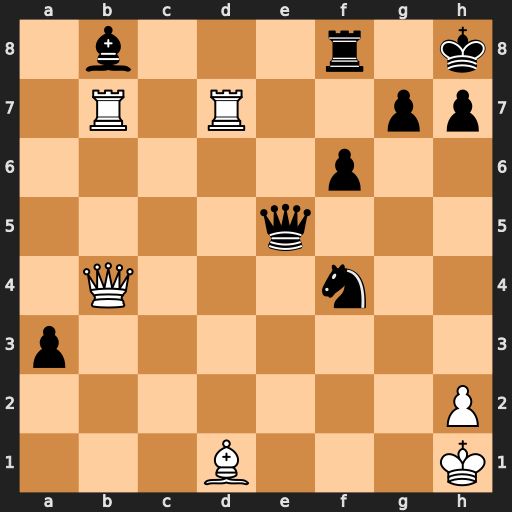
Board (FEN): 1b3r1k/1R1R2pp/5p2/4q3/1Q3n2/p7/7P/3B3K
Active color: w
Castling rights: -
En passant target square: -
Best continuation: Qxf8#